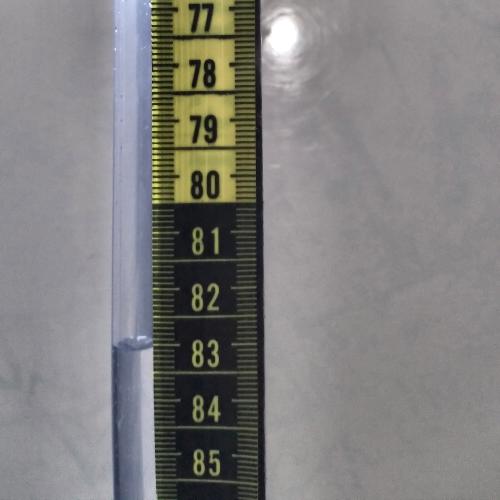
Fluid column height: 83.0 cm